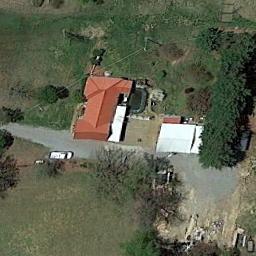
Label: sparse_residential